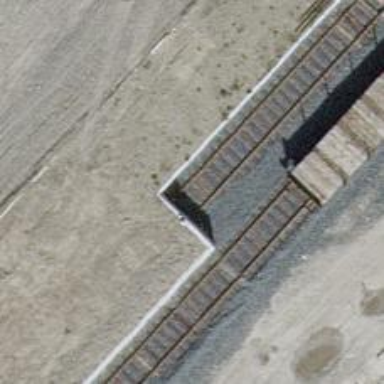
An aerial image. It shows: Railway buffer stop.